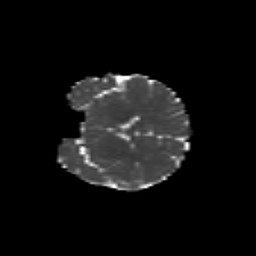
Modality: MD
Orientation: coronal
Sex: female
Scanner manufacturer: siemens
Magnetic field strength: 3 T
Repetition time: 5 s
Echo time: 0.071 s